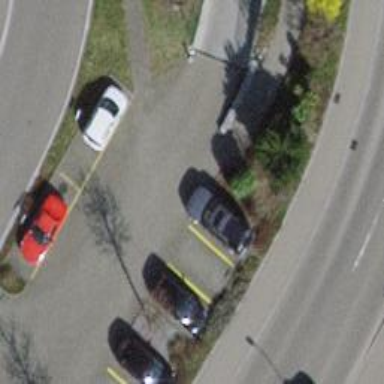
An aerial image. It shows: Parking aisle with paving stones.